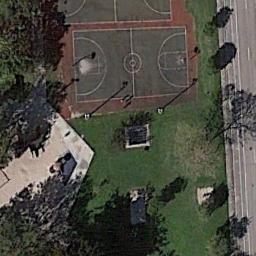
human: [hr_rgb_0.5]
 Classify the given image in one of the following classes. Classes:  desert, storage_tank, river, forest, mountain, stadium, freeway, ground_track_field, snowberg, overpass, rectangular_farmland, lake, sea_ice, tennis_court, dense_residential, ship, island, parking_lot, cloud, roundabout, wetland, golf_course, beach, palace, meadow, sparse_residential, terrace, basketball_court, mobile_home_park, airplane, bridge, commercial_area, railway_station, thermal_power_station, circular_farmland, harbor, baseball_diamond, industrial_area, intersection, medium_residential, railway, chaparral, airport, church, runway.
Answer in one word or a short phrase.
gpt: basketball_court